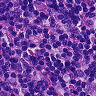
Metastatic tissue present: no